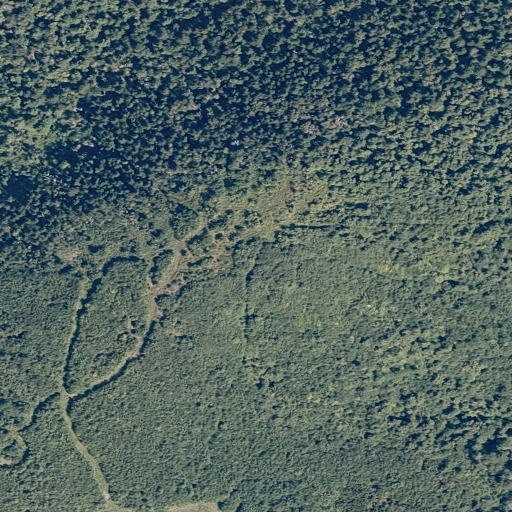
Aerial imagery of mountain in Maine named Roundtop Mountain containing deciduous forest, mixed forest, evergreen forest, and shrub